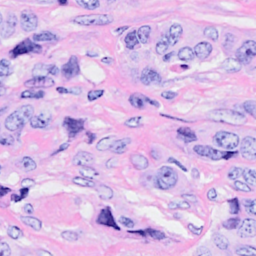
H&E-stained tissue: Breast